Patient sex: M
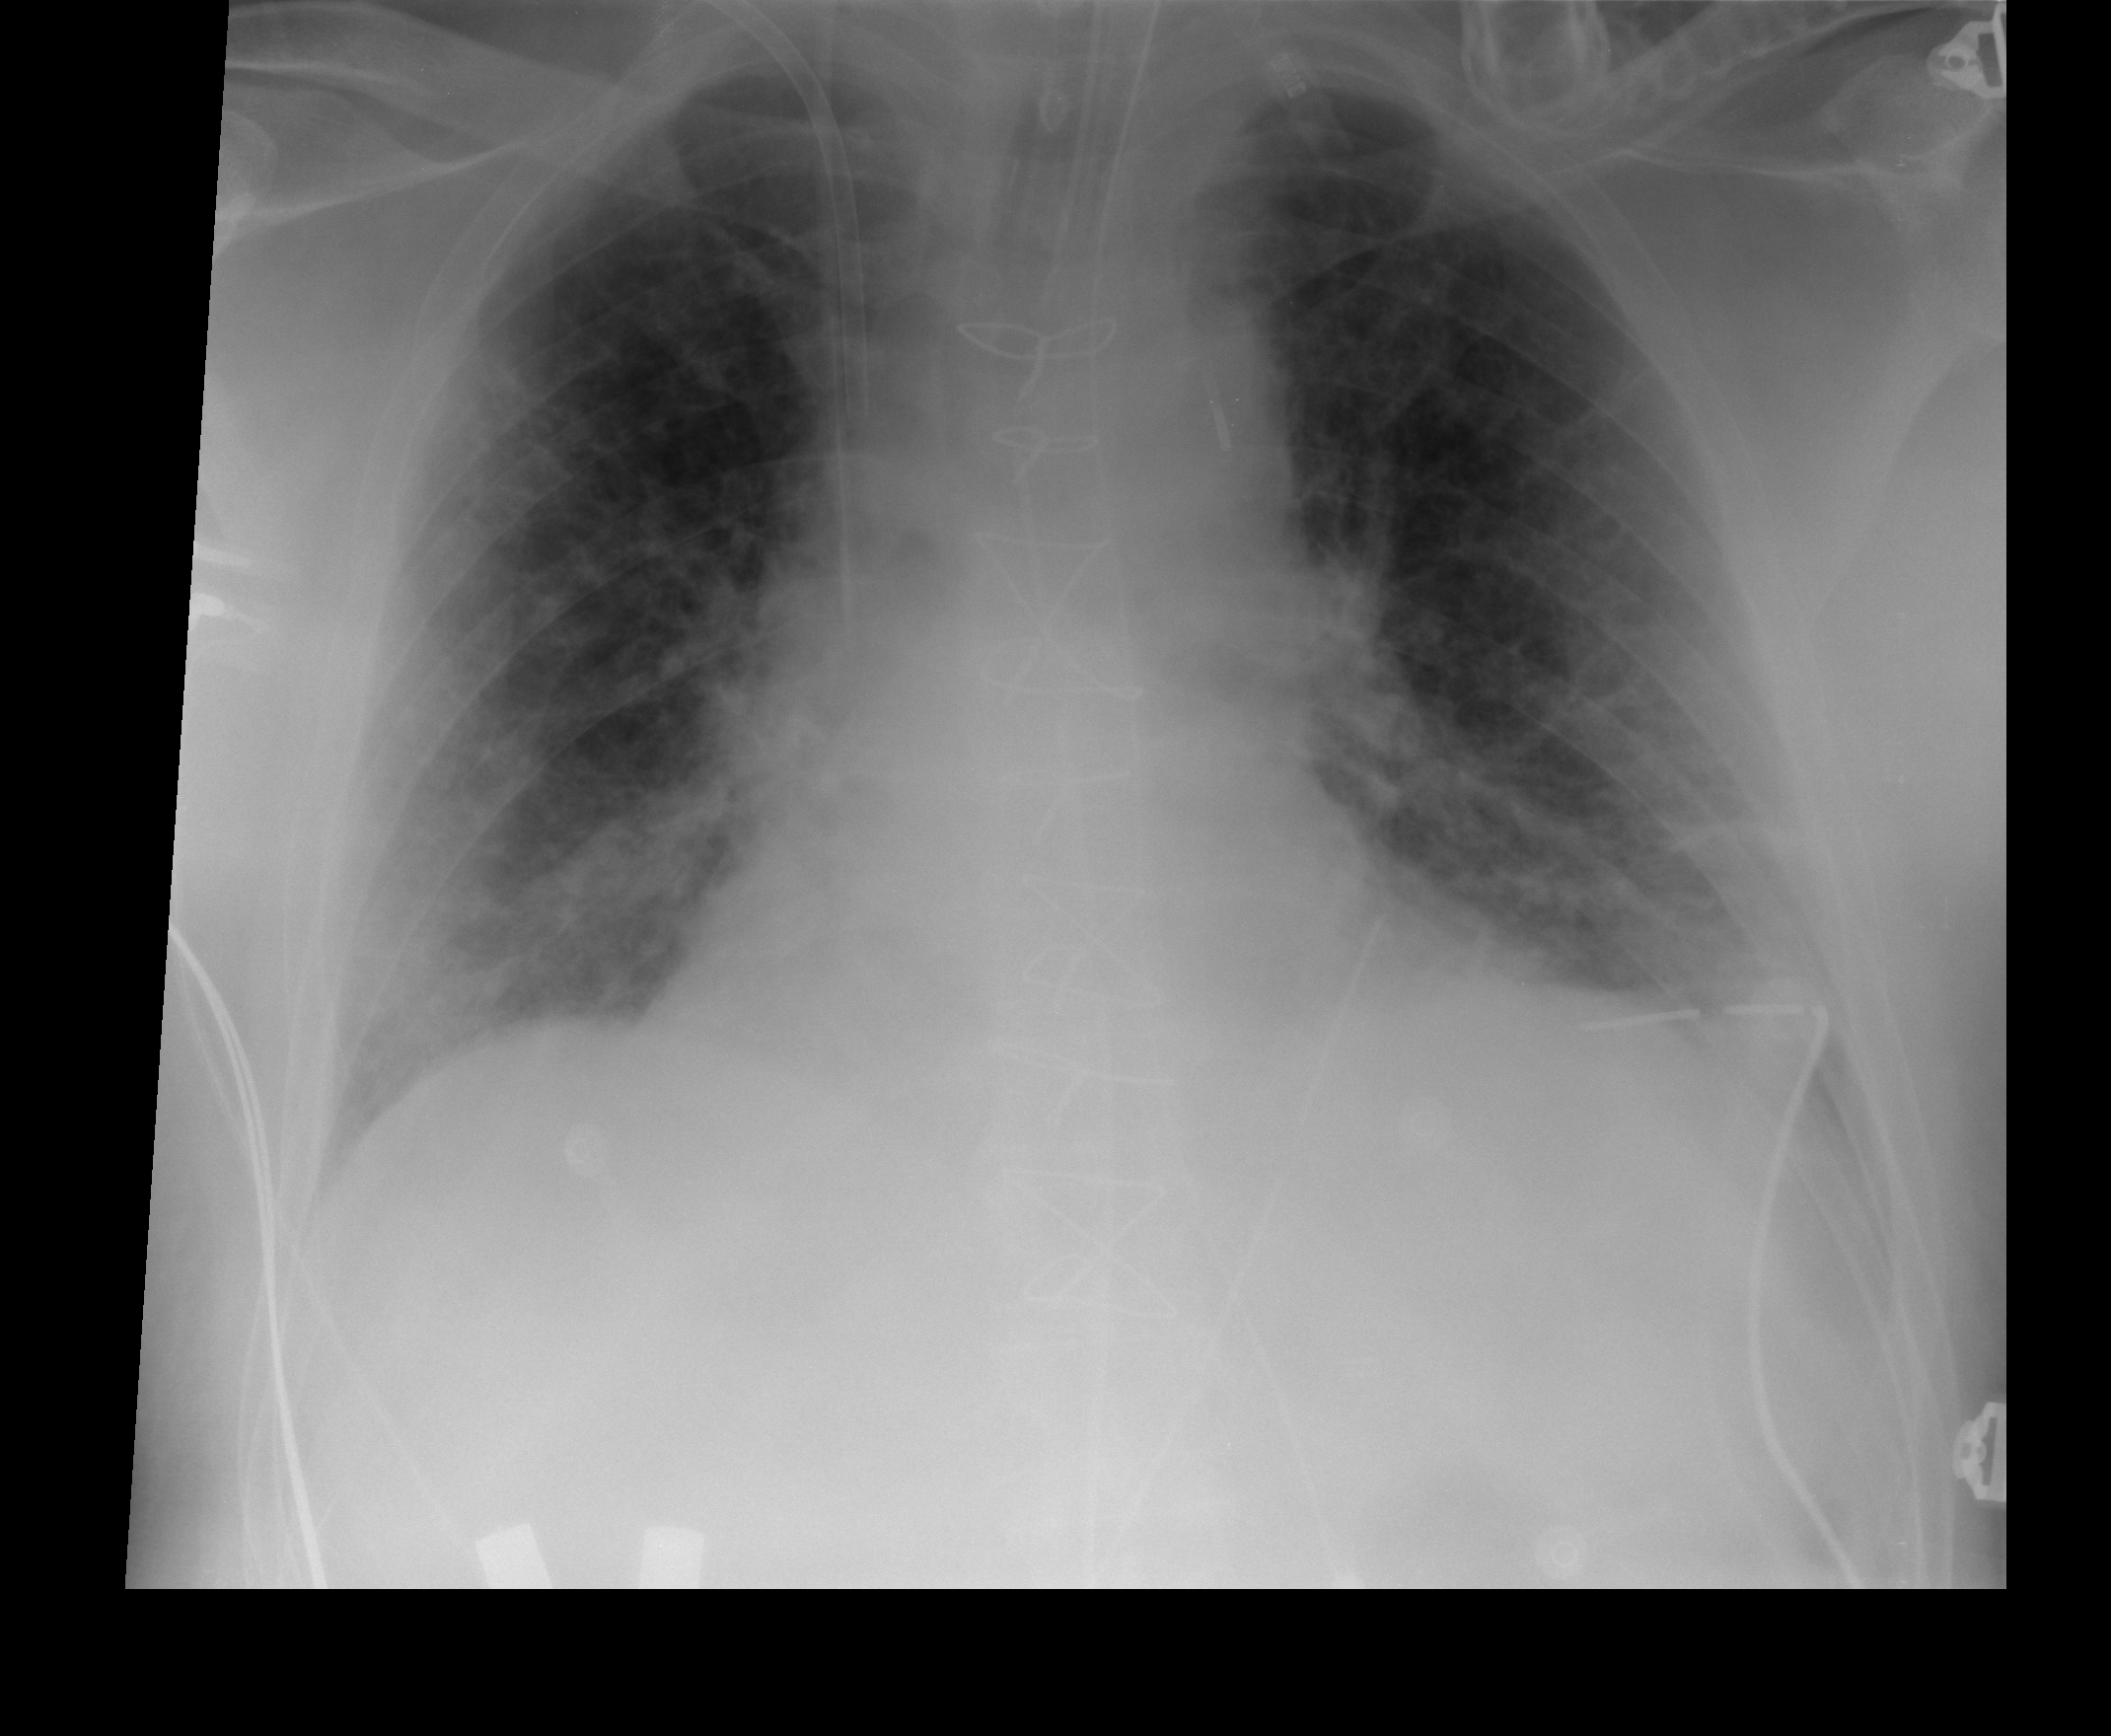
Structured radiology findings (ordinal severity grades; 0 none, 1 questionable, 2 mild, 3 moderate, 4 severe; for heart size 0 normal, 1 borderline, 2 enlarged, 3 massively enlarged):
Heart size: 2
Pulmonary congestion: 2
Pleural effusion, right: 0
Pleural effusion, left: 0
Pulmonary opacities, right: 2
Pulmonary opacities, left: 1
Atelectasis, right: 2
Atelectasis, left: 2